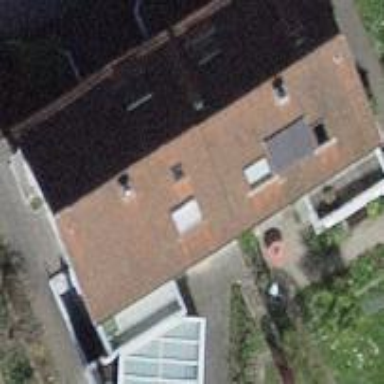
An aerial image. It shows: Building with tile roof.